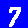
Digit: 7